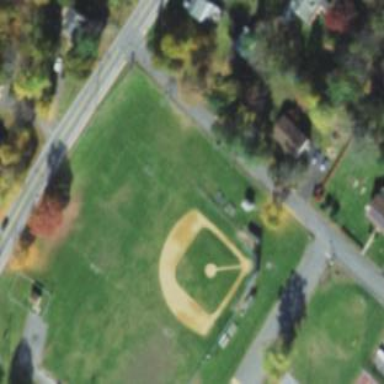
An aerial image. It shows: Baseball pitch for leisure land.